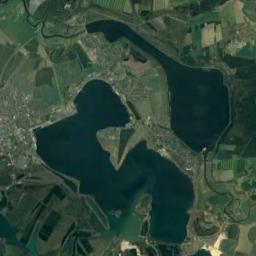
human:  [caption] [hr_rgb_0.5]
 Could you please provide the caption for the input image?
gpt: There are several roads of different lengths beside the lake .

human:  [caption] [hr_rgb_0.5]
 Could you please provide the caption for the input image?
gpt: Two irregularly shaped turquoise lakes surrounded by cities and fields .

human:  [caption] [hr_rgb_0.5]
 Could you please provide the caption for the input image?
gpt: There are two lakes in the picture .

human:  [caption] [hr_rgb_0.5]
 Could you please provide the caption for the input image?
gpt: The two lakes lie in fields and villages and the water is deep green .

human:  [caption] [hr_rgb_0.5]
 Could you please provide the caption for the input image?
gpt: There are two lakes with green farmlands around .